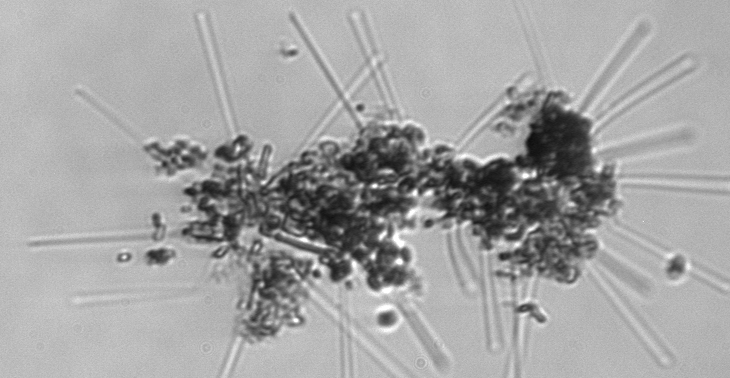
Label: Asterionellopsis_glacialis